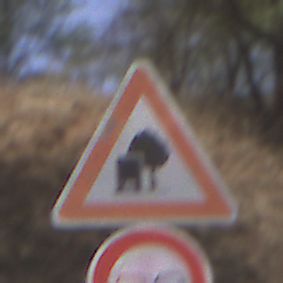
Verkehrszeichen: UnzureichendesLichtraumprofil
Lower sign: Ueberholverbot
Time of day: Midday
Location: Outdoor (RoadRail)
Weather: Clear
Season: NotSpecified
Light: Natural